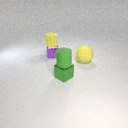
small green metal cube in front of small purple metal cube